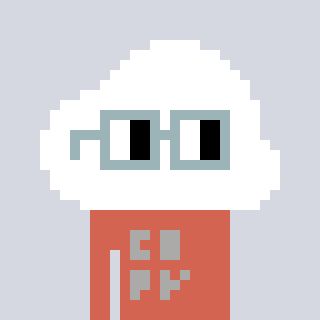
a pixel art character with square dark gray glasses, a cloud-shaped head and a peachy-colored body on a cool background